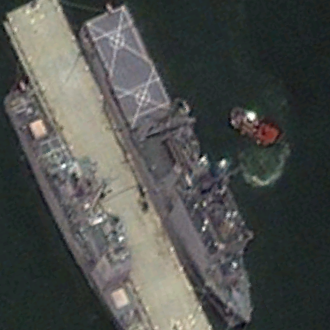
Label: Whitby_Island-class_dock_landing_ship